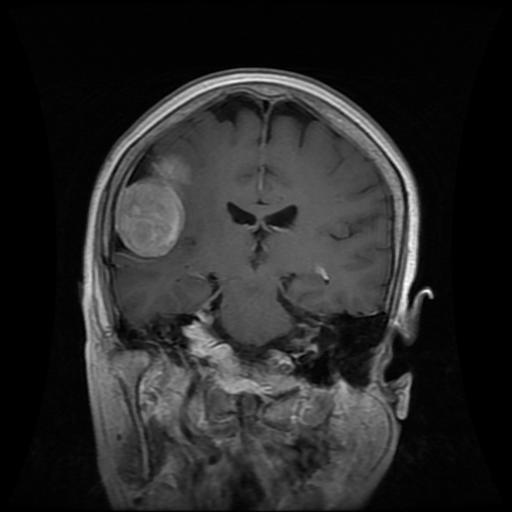
Label: meningioma